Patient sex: M
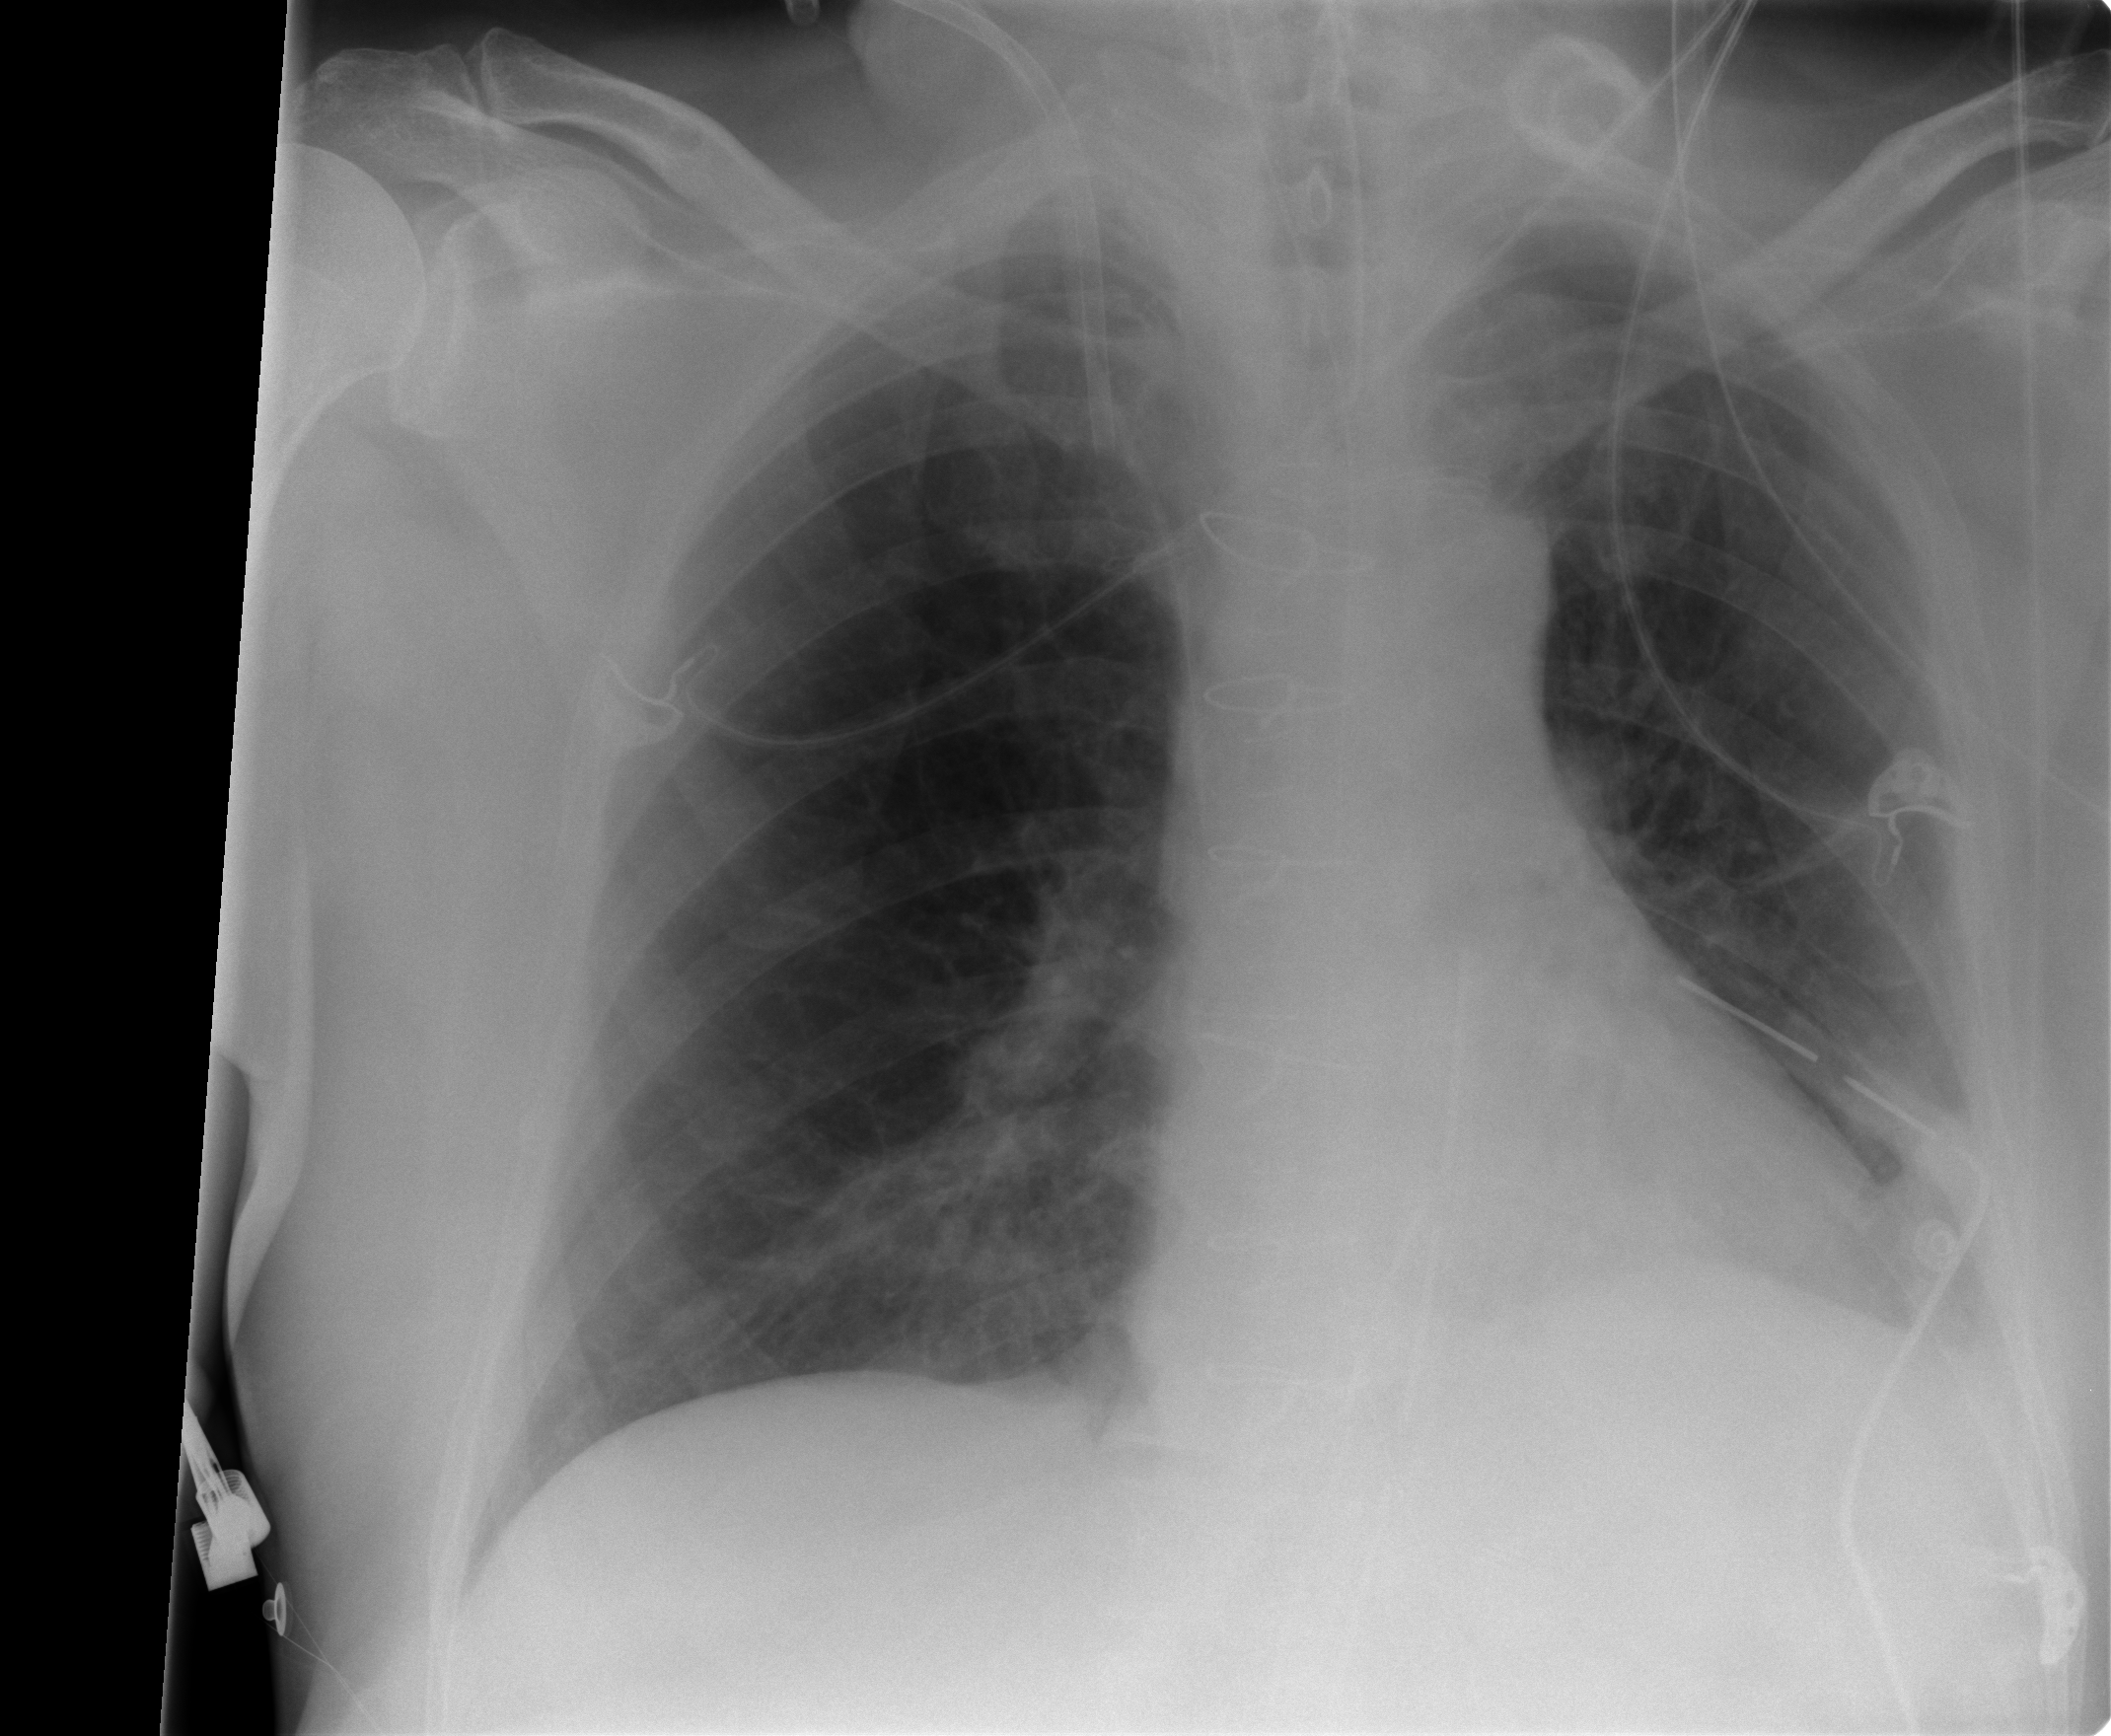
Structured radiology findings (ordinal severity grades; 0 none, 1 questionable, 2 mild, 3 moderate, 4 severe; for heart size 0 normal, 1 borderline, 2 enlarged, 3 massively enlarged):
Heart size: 0
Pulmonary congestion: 0
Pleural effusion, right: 0
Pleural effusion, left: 1
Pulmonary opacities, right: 0
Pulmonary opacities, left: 0
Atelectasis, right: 2
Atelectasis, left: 2